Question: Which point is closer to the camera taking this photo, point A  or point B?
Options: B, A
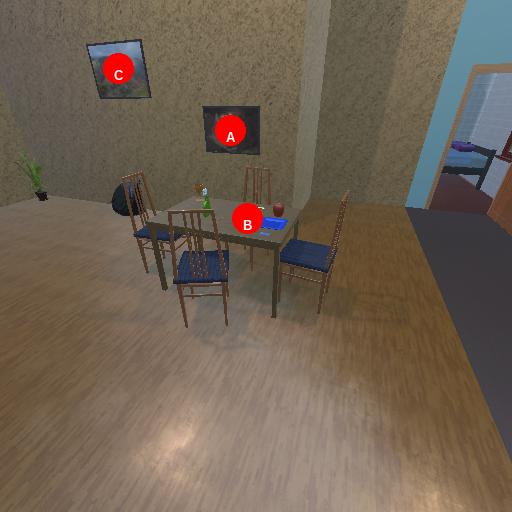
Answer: B